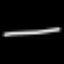
Label: line